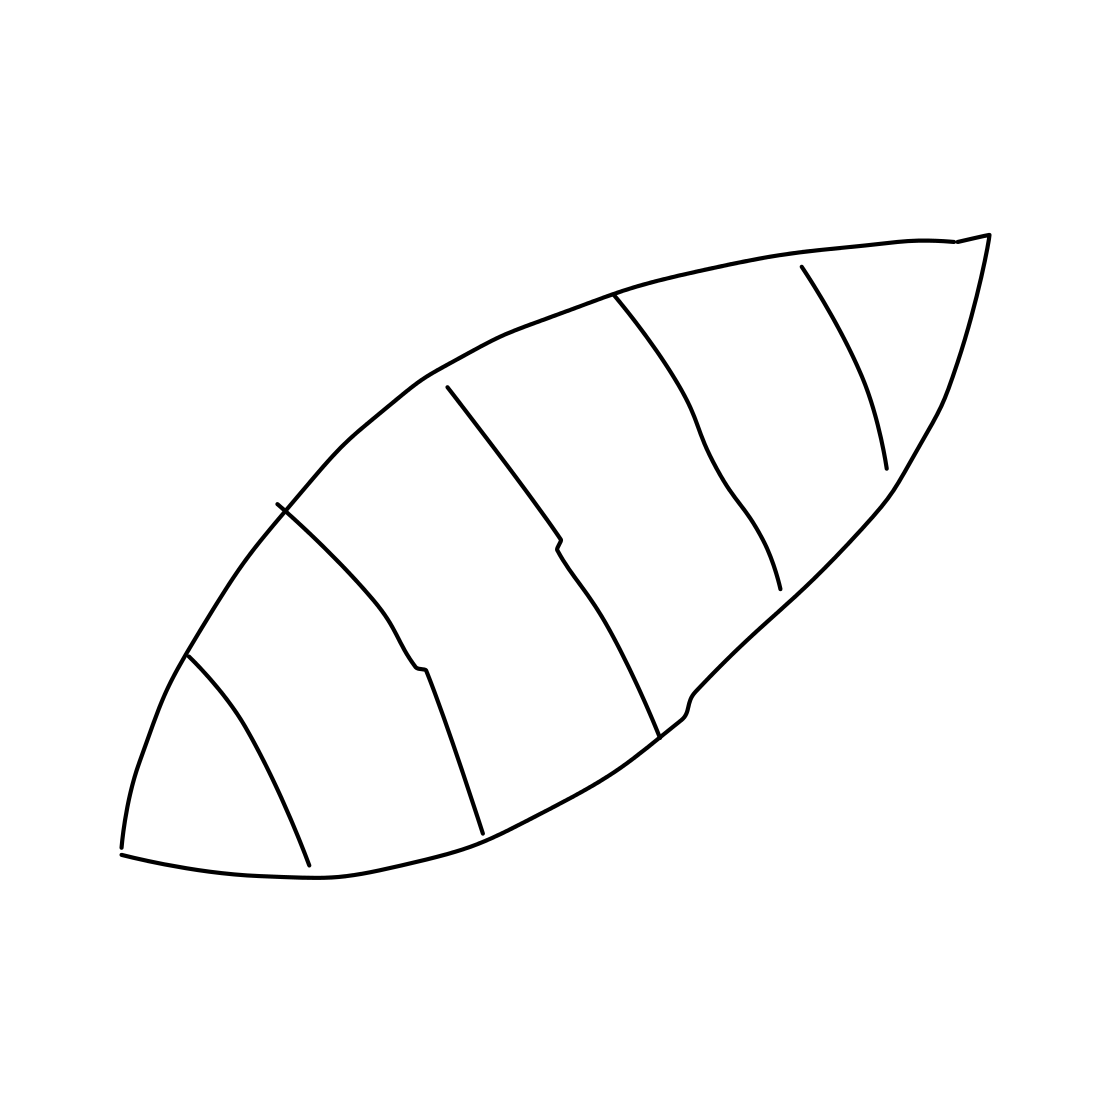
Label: canoe